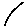
Label: line